Question: I added a panel to 'Form1' component. That panel is named 'panel1'.
When browsing a generic list, I want to add labels dynamically. Look to my little code:
'''
if (list.Count > 0)
{
foreach (TLClass item in list)
{
Label key = new Label();
key.Text = item.Key;
panel1.Container.Add(key); //here throws an exception
Label code = new Label();
code.Text = item.Code.ToString();
panel1.Container.Add(code);
Label en = new Label();
en.Text = item.Languages["EN-EN"].ToString();
panel1.Container.Add(en);
Label fr = new Label();
fr.Text = item.Languages["FR-FR"].ToString();
panel1.Container.Add(fr);
Label nl = new Label();
nl.Text = item.Languages["NL-NL"].ToString();
panel1.Container.Add(nl);
Label ro = new Label();
ro.Text = item.Languages["RO-RO"].ToString();
panel1.Container.Add(ro);
Form1.ActiveForm.Container.Add(panel1);
}
}
'''
After line 'panel1.Container.Add(key);', immediately throws an exception 'NullReferenceException'.
Why ? Where's my mistake ?

I called with 'Controls' instead of 'Container'
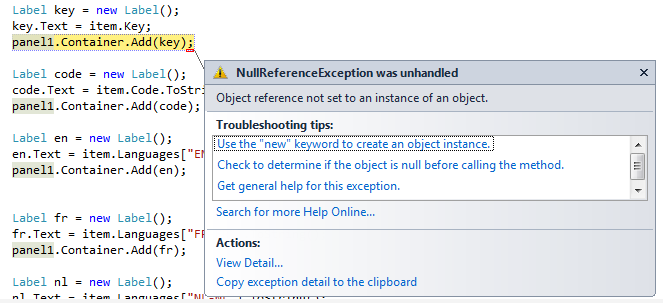
Answer: You add controls to the container.
Which should be the parent form, but when you Add the parent form is not set.
However the right way is to add to the controls collection of the panel
'''
panel1.Controls.Add(key);
'''